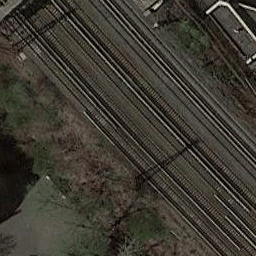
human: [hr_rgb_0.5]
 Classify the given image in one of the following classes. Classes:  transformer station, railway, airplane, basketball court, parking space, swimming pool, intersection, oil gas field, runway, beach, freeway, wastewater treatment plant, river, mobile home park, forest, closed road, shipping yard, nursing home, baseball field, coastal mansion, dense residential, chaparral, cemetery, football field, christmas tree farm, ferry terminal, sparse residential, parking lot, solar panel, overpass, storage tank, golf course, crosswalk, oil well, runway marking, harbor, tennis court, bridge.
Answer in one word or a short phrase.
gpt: railway